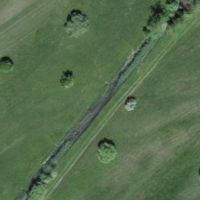
EUNIS habitat code: 23
Species observed at this site:
Corvus corone
Turdus philomelos
Falco subbuteo
Buteo buteo
Sylvia atricapilla
Phylloscopus collybita
Larus michahellis
Ardea alba
Cuculus canorus
Erithacus rubecula
Phoenicurus ochruros
Sitta europaea
Falco tinnunculus
Picus viridis
Cyanistes caeruleus
Anas platyrhynchos
Sturnus vulgaris
Corvus frugilegus
Fringilla coelebs
Carduelis carduelis
Columba palumbus
Turdus merula
Passer montanus
Phalacrocorax carbo
Parus major
Milvus migrans
Milvus milvus
Turdus pilaris
Mergus merganser
Anser anser
Ciconia ciconia